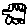
Label: car